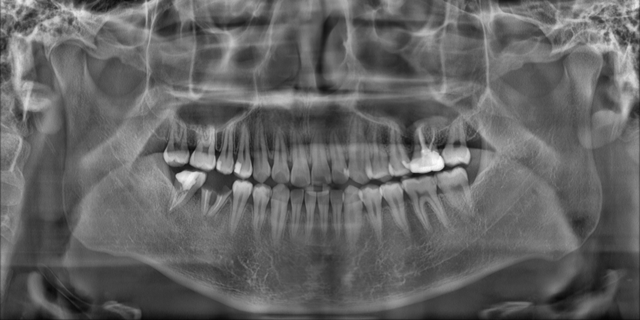
adult